Question: I have a textview inside my list view and i use a custom adapter to create 'listview' and i have a textview and when i click on textview i want to change the text inside of it, It works fine for one row and if its became more than one row it wont work well coz every time i click first row its change the text in last row all the time it change the value at last row this is the code i am using
'''
viewHolder.txtCommentLike = (TextView) convertView
.findViewById(R.id.txt_comment_view_like);
viewHolder.txtCommentLike
.setOnClickListener(new View.OnClickListener() {
@Override
public void onClick(View v) {
viewHolder.txtCommentLike
.setText("some string");
}
}
});
'''

click of helighted text but the it will update one bellow it, please can somebody tell me why is that
PS :
Adapter code
'''
private LayoutInflater inflater = null;
@Override
public View getView(final int position, View convertView, ViewGroup parent) {
if (convertView == null) {
if (inflater == null) {
inflater = (LayoutInflater) mContext
.getSystemService(Context.LAYOUT_INFLATER_SERVICE);
}
convertView = inflater.inflate(
R.layout.component_comment_view_comment_row, null);
viewHolder = new ViewHolder();
viewHolder.txtCommentLike = (TextView) convertView
.findViewById(R.id.txt_comment_view_like);
convertView.setTag(viewHolder);
}else {
viewHolder = (ViewHolder) convertView.getTag();
}
'''
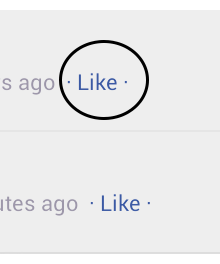
Answer: Finally Found a Answer i was make 'ViewHolder' class globally so making that local variable solve the problem
'''
@Override
public View getView(final int position, View convertView, ViewGroup parent) {
final ViewHolder viewHolder;
........
'''
This solve the problem